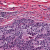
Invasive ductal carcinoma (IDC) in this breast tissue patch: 0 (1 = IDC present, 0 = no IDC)